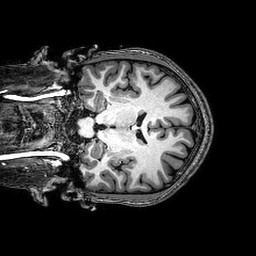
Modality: T1w
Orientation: coronal
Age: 24
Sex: male
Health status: healthy
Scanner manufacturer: philips
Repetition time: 0.00825 s
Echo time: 0.0038 s